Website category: university
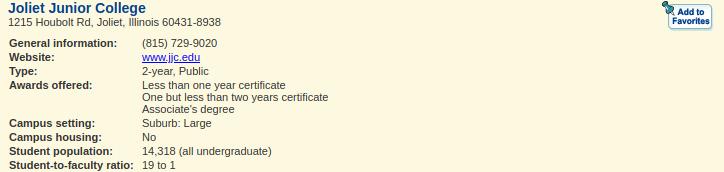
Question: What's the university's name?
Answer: Joliet Junior College

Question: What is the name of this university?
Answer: Joliet Junior College

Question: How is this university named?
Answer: Joliet Junior College

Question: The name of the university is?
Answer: Joliet Junior College

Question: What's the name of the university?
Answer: Joliet Junior College

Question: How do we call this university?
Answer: Joliet Junior College

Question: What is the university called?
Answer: Joliet Junior College

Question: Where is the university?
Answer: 1215 Houbolt Rd, Joliet, Illinois 60431-8938

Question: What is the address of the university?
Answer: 1215 Houbolt Rd, Joliet, Illinois 60431-8938

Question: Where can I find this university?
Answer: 1215 Houbolt Rd, Joliet, Illinois 60431-8938

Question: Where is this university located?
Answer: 1215 Houbolt Rd, Joliet, Illinois 60431-8938

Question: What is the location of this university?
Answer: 1215 Houbolt Rd, Joliet, Illinois 60431-8938

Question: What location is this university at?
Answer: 1215 Houbolt Rd, Joliet, Illinois 60431-8938

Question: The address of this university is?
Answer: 1215 Houbolt Rd, Joliet, Illinois 60431-8938

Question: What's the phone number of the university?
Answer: (815) 729-9020

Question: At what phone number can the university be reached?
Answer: (815) 729-9020

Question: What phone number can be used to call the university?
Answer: (815) 729-9020

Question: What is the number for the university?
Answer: (815) 729-9020

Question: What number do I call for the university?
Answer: (815) 729-9020

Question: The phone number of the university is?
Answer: (815) 729-9020

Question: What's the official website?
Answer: www.jjc.edu

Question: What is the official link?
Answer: www.jjc.edu

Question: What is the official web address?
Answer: www.jjc.edu

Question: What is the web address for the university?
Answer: www.jjc.edu

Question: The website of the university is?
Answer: www.jjc.edu

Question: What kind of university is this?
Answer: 2-year, Public

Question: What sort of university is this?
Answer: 2-year, Public

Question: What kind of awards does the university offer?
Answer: Less than one year certificate One but less than two years certificate Associate's degree

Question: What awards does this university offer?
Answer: Less than one year certificate One but less than two years certificate Associate's degree

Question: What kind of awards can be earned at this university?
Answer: Less than one year certificate One but less than two years certificate Associate's degree

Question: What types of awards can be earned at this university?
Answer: Less than one year certificate One but less than two years certificate Associate's degree

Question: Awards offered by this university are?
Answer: Less than one year certificate One but less than two years certificate Associate's degree

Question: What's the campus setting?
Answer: Suburb: Large

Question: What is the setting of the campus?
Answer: Suburb: Large

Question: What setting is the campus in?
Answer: Suburb: Large

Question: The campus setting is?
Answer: Suburb: Large

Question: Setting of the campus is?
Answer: Suburb: Large

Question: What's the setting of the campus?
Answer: Suburb: Large

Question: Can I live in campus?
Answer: No

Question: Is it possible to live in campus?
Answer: No

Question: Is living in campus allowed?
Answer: No

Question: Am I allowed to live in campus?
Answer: No

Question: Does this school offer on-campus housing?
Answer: No

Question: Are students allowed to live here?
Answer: No

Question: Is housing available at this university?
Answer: No

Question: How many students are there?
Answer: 14,318 (all undergraduate)

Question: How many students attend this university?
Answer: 14,318 (all undergraduate)

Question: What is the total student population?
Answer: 14,318 (all undergraduate)

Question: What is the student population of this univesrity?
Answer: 14,318 (all undergraduate)

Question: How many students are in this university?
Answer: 14,318 (all undergraduate)

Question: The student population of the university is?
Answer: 14,318 (all undergraduate)

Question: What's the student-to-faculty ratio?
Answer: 19 to 1

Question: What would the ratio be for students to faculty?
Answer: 19 to 1

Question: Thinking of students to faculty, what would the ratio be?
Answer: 19 to 1

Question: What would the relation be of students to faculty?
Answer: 19 to 1

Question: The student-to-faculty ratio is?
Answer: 19 to 1

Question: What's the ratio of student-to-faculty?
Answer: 19 to 1

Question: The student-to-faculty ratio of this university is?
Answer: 19 to 1